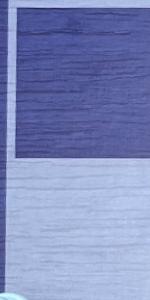
Label: Empty